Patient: sex M, age 47
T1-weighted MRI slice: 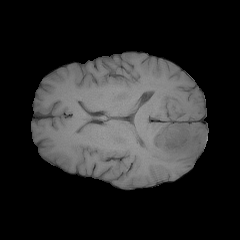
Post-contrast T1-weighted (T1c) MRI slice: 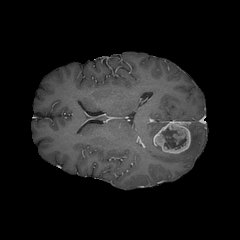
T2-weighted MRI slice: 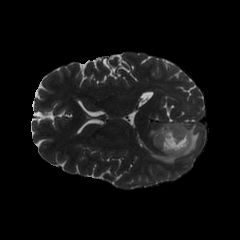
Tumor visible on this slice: yes
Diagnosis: Glioblastoma, IDH-wildtype
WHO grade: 4